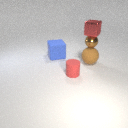
small red rubber cylinder in front of large brown rubber sphere